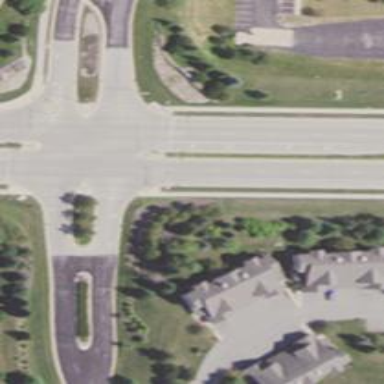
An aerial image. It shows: Marked road crossing with line markings.